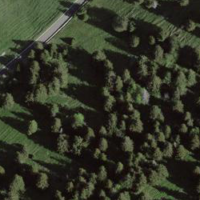
EUNIS habitat code: 44
Species observed at this site:
Anthus spinoletta